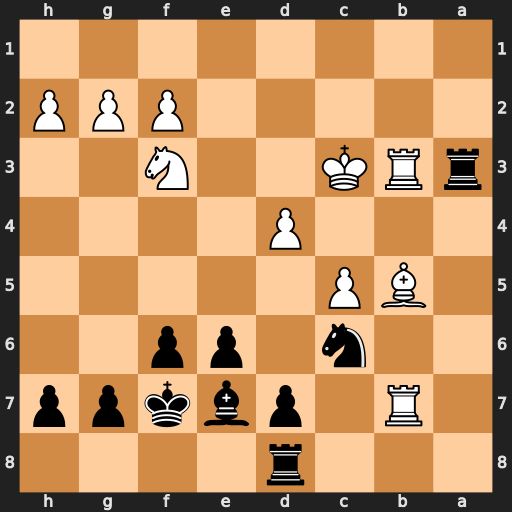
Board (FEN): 3r4/1R1pbkpp/2n1pp2/1BP5/3P4/rRK2N2/5PPP/8
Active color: b
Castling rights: -
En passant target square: -
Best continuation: Rxb3+ Kxb3 Na5+ Kc2 Nxb7